Field crop: maize
Growth stage: 2
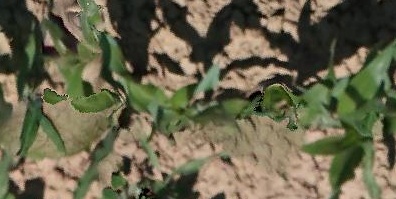
Species: maize